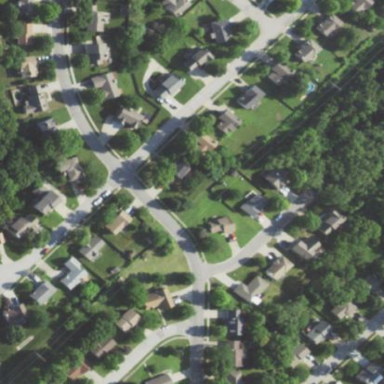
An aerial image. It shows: This residential area consists of single-family homes.